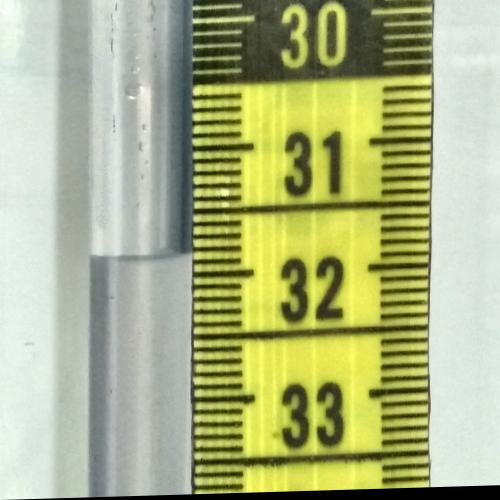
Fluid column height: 31.8 cm